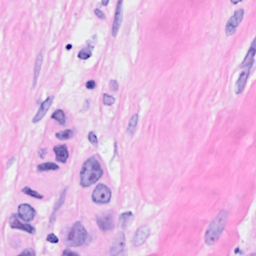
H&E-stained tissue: Breast